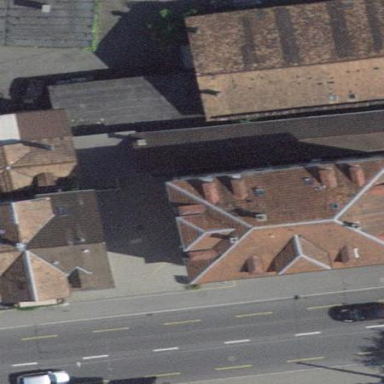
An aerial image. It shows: Hipped-roof building with apartments.